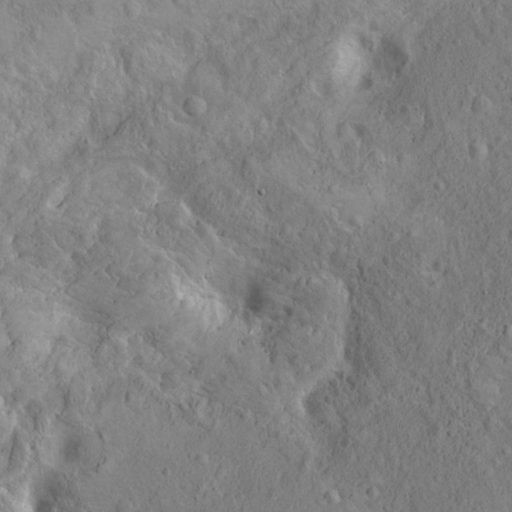
Objects detected: cone